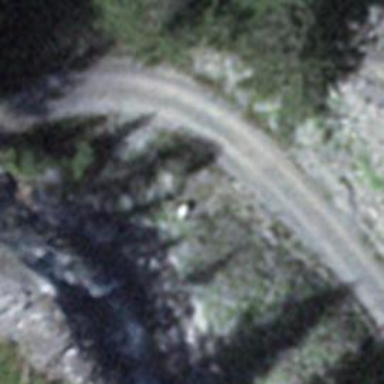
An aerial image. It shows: Gravel track of grade3 type.